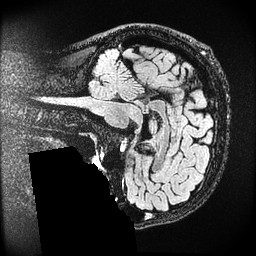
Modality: FLAIR
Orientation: sagittal
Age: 22
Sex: male
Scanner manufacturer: ge
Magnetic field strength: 3 T
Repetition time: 4.802 s
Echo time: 0.1165 s